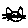
Label: cat